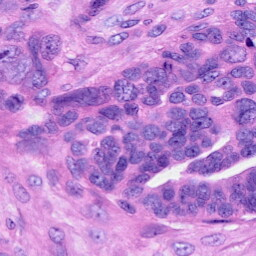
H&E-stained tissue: Ovarian